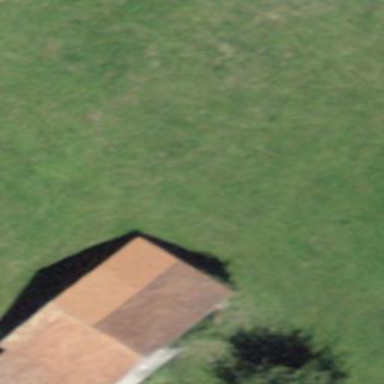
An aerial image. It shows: Barn.